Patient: sex F, age 58
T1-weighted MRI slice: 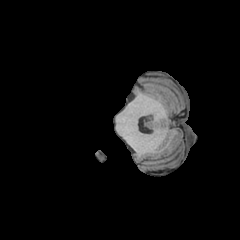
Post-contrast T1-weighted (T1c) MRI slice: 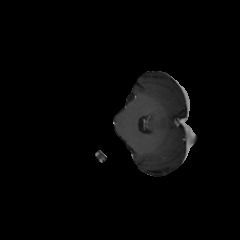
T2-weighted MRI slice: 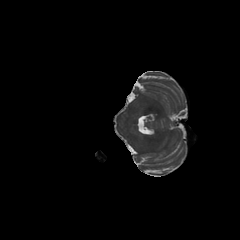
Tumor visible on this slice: no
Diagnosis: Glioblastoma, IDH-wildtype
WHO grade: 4